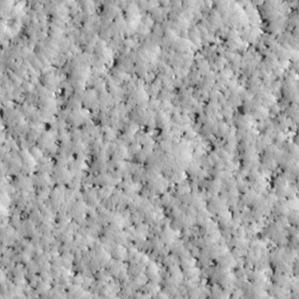
Label: non_frost